Question:
Figure 1 displays a dynamically created tab bar controller that was loaded when the application starts:
'''
- (BOOL)application:(UIApplication *)application didFinishLaunchingWithOptions:(NSDictionary *)launchOptions
{
autoMagically = [[AutoMagically alloc] initWithNibName:nil bundle:nil];
[self.window addSubview:autoMagically.view];
[self.window makeKeyAndVisible];
return YES;
}
'''
if i load it by clicking a button on a view (the way i want and need to do it) i get whats shown in figure 2 of the picture above:
'''
-(void) loadWhenClicked{
AutoMagically *todaysDeal = [[AutoMagically alloc] initWithNibName:nil bundle:nil];
todaysDeal.modalTransitionStyle = UIModalTransitionStyleCoverVertical;
[self presentModalViewController:todaysDeal animated:YES];
[todaysDeal release];
}
'''
Heres my code for creating the tab bar:
'''
tabBarController = [[UITabBarController alloc] init];
FirstViewController* vc1 = [[FirstViewController alloc] init];
SecondViewController* vc2 = [[SecondViewController alloc] init];
vc1.title = @"Dallas";//[[NSUserDefaults standardUserDefaults] objectForKey:@"Citynamefrmhome"];
vc1.tabBarItem.image = [UIImage imageNamed:@"Dealss.png"];
vc2.title = @"My Vouchers";
vc2.tabBarItem.image = [UIImage imageNamed:@"nav_voucher_S.png"];
NSArray* controllers = [NSArray arrayWithObjects:vc1,vc2, nil];
tabBarController.viewControllers = controllers;
[self.view addSubview:tabBarController.view];
'''
How do i make the tab bar controller show properly like in figure 1 when i load it like i would any other view?
This is an iphone view based app using xcode 4.
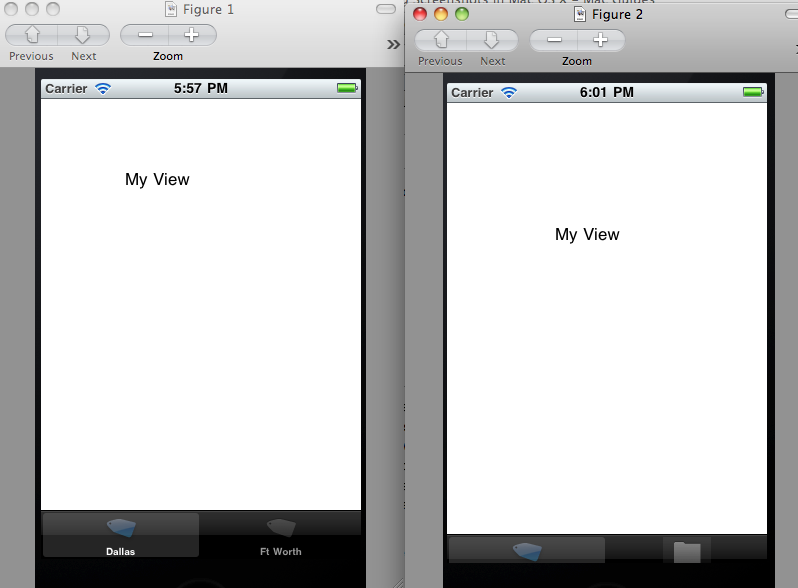
Answer: So the problem is UITabController is a view controller so it's not really something you want add to the display with addSubview (since it's not a view). Instead, mod your code to do this and you'll be fine:
'''
UITabBarController *todaysDeal = [[UITabBarController alloc] init];
FirstViewController* vc1 = [[FirstViewController alloc] init];
SecondViewController* vc2 = [[SecondViewController alloc] init];
vc1.title = @"Dallas";//[[NSUserDefaults standardUserDefaults] objectForKey:@"Citynamefrmhome"];
vc1.tabBarItem.image = [UIImage imageNamed:@"Dealss.png"];
vc2.title = @"My Vouchers";
vc2.tabBarItem.image = [UIImage imageNamed:@"nav_voucher_S.png"];
NSArray* controllers = [NSArray arrayWithObjects:vc1,vc2, nil];
todaysDeal.viewControllers = controllers;
todaysDeal.modalTransitionStyle = UIModalTransitionStyleCoverVertical;
[self presentModalViewController:todaysDeal animated:YES];
[todaysDeal release];
'''
Hope this helps.